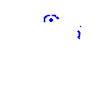
Particle: proton